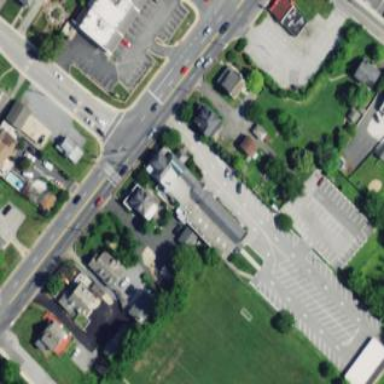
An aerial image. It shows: Funeral home building.